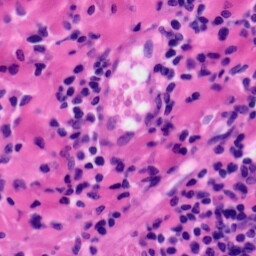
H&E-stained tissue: Tonsil